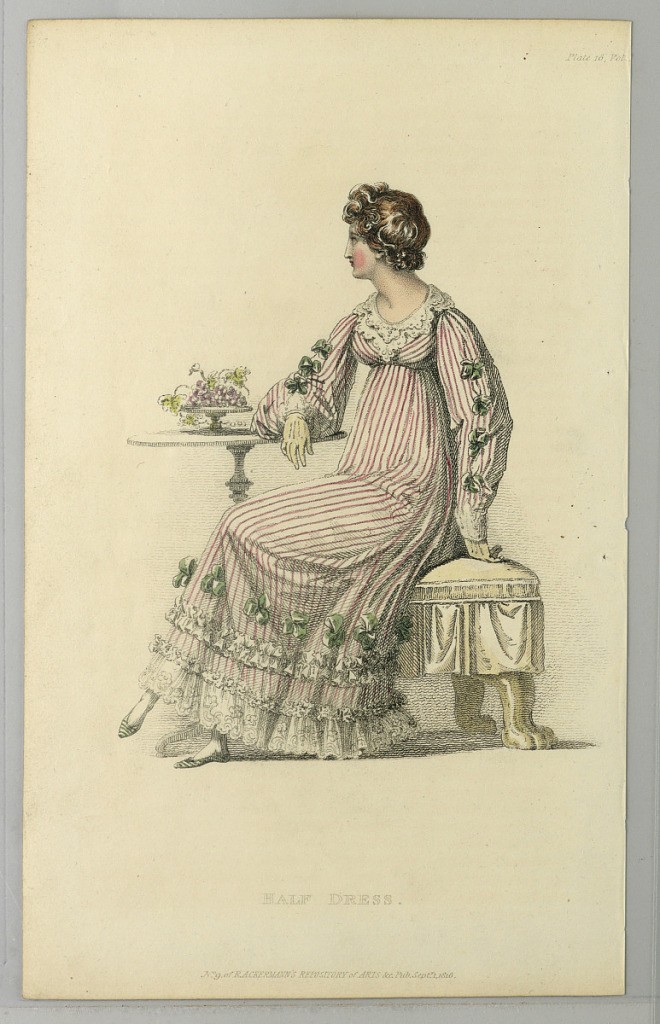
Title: Half Dress
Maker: Rudolph Ackermann, English, b. Germany, 1764–1834
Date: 1816
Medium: Engraving, brush and watercolor on paper
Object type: Print
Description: Fashion plate with a woman sitting on a hassock facing left; her right arm on a table. She wears a red and white stripedd dress, with white lace and green bows. Title and publisher's name below.